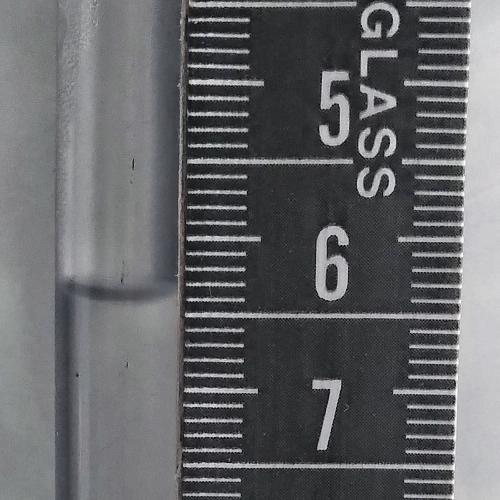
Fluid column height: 6.4 cm